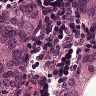
Metastatic tissue present: yes